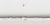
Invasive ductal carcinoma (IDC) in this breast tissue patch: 0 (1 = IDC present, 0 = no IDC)